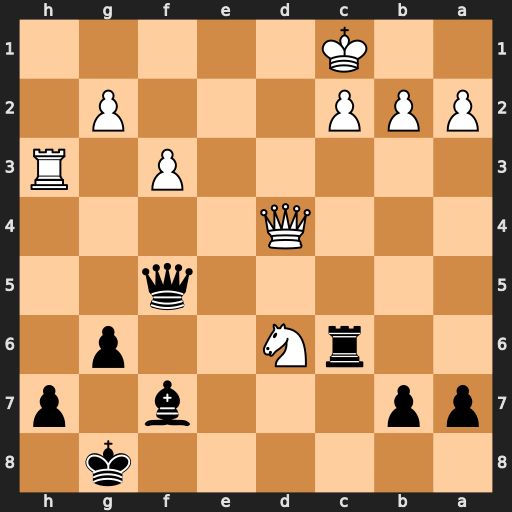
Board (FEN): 6k1/pp3b1p/2rN2p1/5q2/3Q4/5P1R/PPP3P1/2K5
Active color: b
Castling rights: -
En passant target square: -
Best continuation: Qxc2#